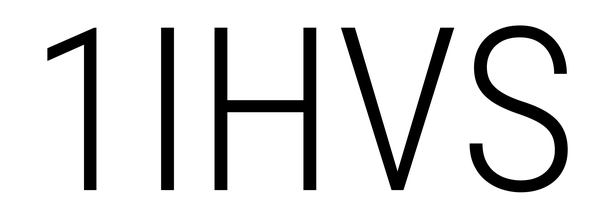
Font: Roboto_Condensed_Light